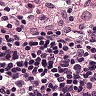
Metastatic tissue present: no